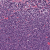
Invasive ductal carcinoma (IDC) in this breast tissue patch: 1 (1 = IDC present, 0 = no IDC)